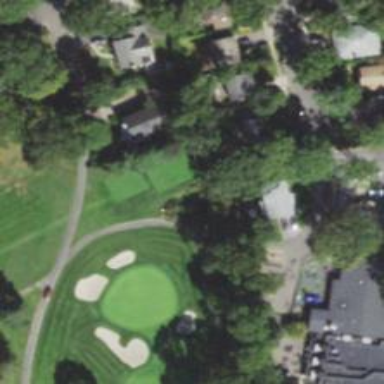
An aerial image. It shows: Service road used as golf cart path.